Interaction volume radius: 5 \u00c5
Interaction volume height: 35 \u00c5
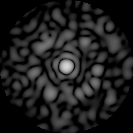
Disorder parameter: 0.8091